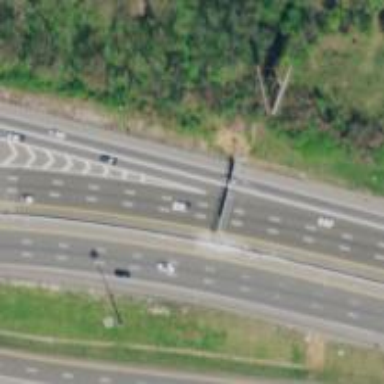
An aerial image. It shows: Motorway.